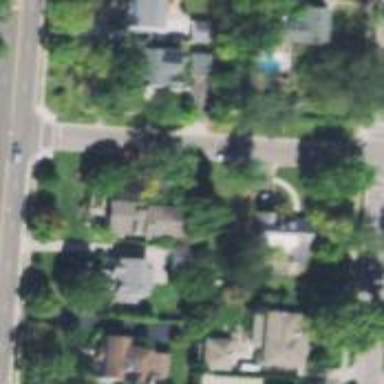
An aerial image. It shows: Residential driveway designated as service road.